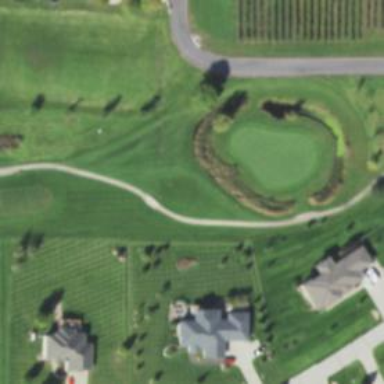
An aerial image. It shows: View of golf hole.